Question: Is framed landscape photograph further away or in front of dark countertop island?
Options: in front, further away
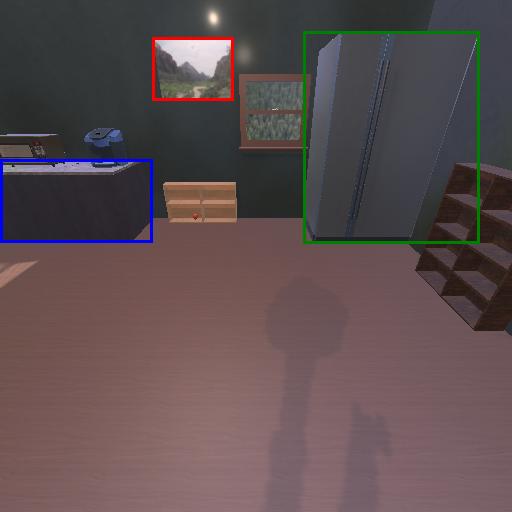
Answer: in front